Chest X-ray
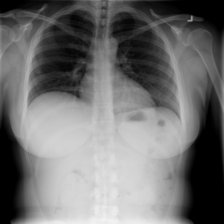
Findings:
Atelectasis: negative
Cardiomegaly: negative
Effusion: negative
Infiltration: positive
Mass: negative
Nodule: negative
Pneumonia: negative
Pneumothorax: negative
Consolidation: negative
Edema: negative
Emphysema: negative
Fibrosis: negative
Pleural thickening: negative
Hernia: negative